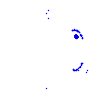
Particle: pion